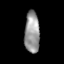
Tissue: lung
Cell type: Others
Senescence score: 0.2391
Nuclear area (px): 608
Mean DAPI intensity: 150.944